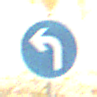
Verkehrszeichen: VorgeschriebeneFahrtrichtungLinks
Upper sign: VorfahrtGewaehren
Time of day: Midday
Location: Outdoor (Beach)
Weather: PartlyCloudy
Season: NotSpecified
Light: Natural